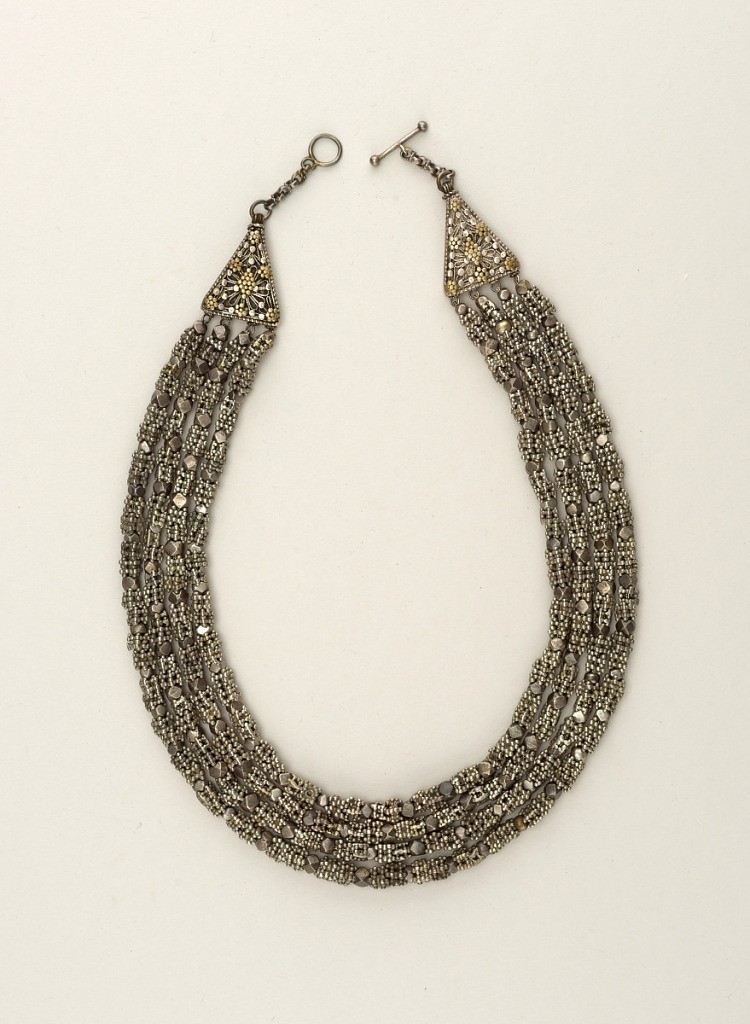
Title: Necklace
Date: mid-19th century
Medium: Silver
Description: Four strands of links of graduated length, alternately beaded and fasetted, on concealed inner chain; fastened at ends to two triangular elements decorated with filigree and flattened granules; ring and bolt closure.